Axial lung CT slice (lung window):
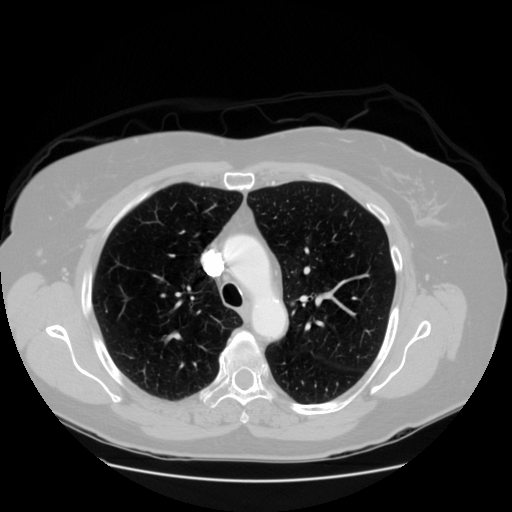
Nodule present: no